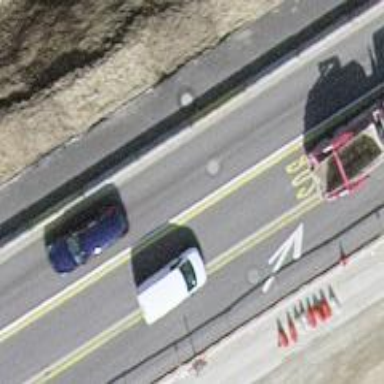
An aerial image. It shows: Secondary road with asphalt surface and cycle track on the right side.